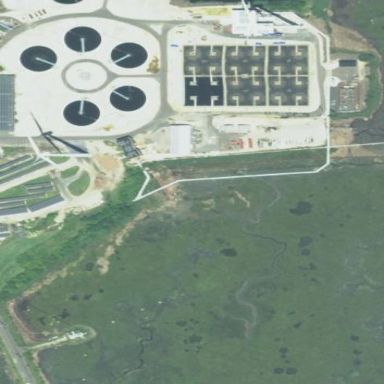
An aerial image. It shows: Industrial area dedicated to wastewater plant.